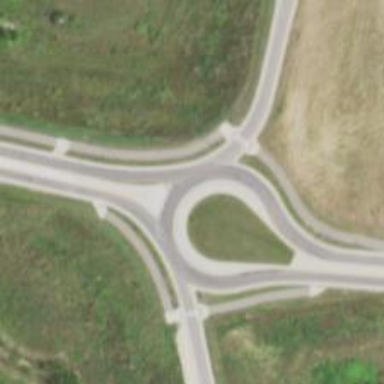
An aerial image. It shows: Tertiary road with asphalt surface leading to roundabout.